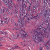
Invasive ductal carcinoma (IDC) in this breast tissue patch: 0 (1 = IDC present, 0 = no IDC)